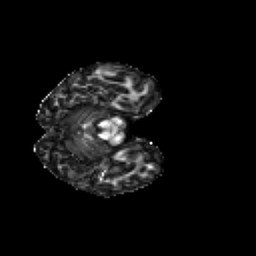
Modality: FA
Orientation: axial
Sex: female
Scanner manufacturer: siemens
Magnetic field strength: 3 T
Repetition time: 5 s
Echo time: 0.071 s